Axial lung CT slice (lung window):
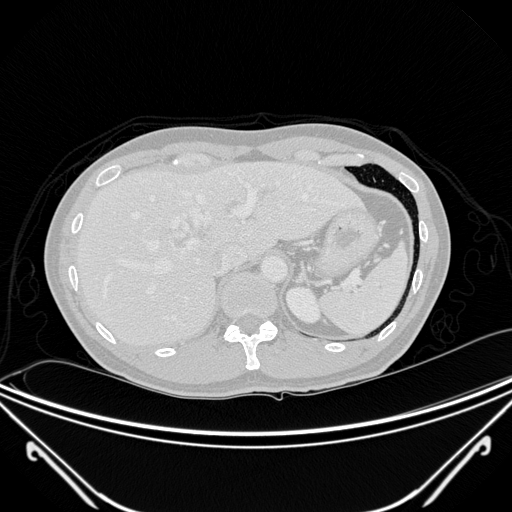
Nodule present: no